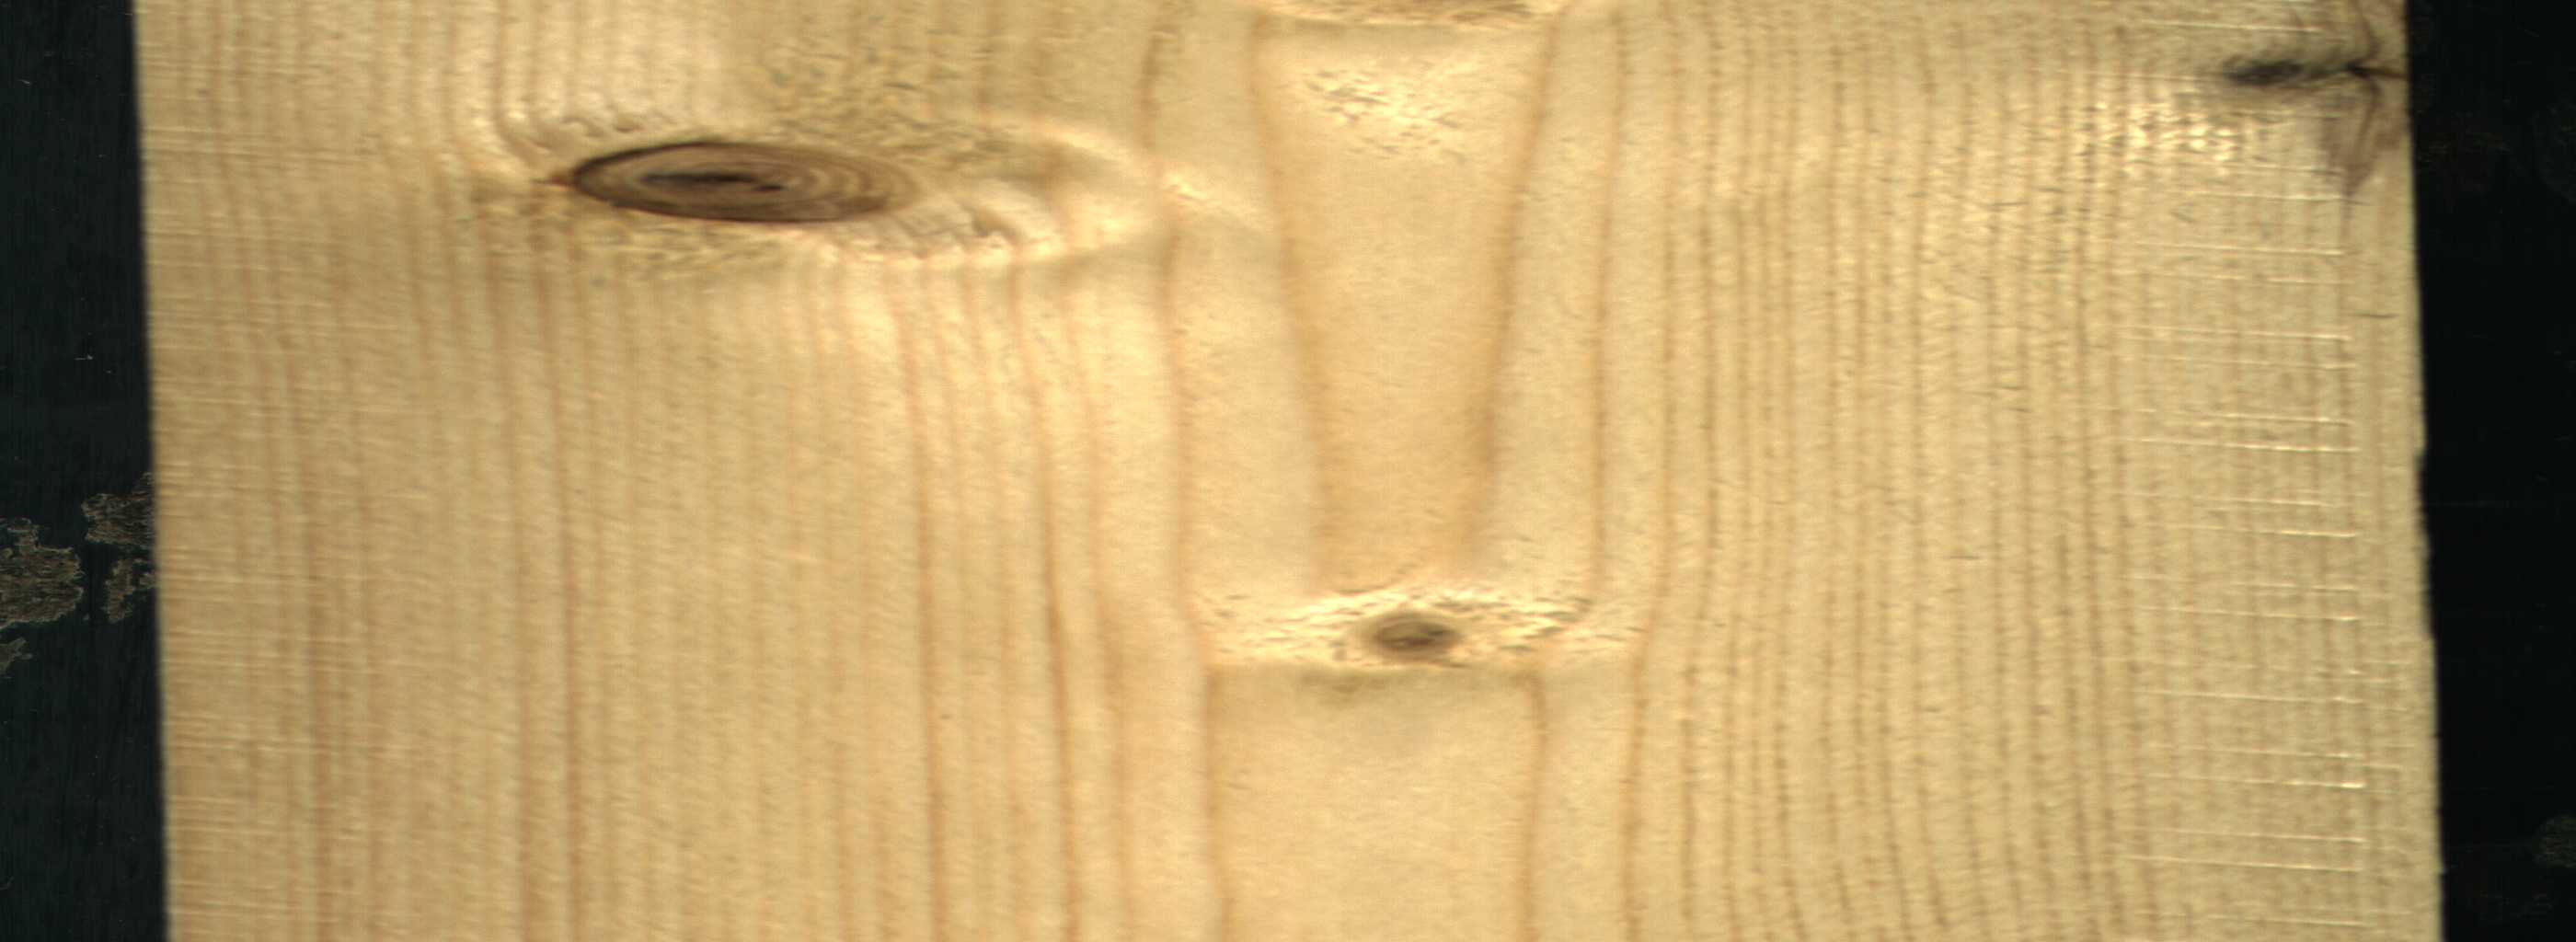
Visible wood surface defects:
Dead_Knot
Dead_Knot
Live_Knot